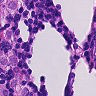
Metastatic tissue present: yes